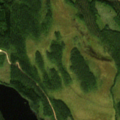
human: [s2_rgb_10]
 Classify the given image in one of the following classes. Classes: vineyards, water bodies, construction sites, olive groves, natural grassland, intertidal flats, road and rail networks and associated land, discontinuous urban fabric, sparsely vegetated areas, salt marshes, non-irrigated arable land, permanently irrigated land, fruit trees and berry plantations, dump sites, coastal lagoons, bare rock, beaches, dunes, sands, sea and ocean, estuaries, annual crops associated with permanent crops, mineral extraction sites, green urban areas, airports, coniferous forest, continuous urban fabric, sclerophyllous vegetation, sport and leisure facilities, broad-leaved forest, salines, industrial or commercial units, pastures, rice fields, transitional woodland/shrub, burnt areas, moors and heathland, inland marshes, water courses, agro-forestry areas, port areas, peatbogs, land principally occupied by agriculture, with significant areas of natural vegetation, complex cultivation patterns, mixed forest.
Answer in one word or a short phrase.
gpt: coniferous forest, mixed forest, transitional woodland/shrub, peatbogs